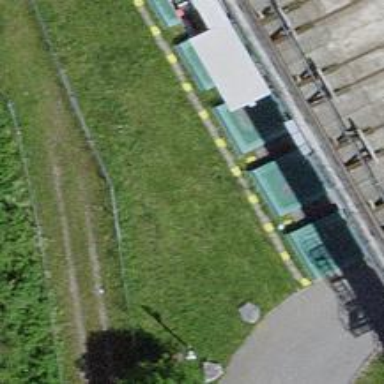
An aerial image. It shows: Railway buffer stop.